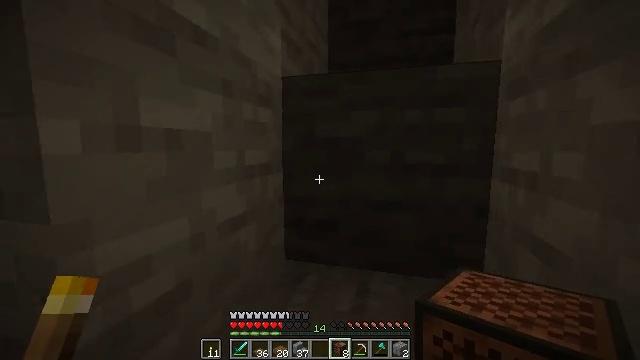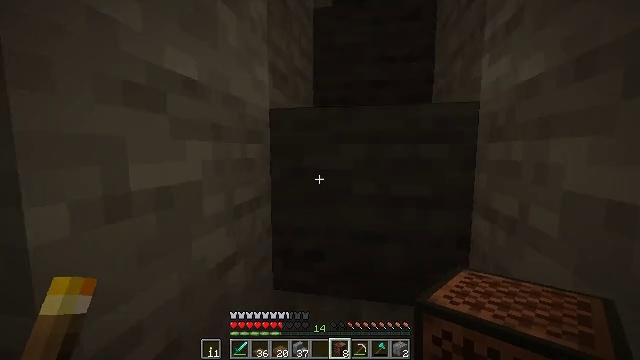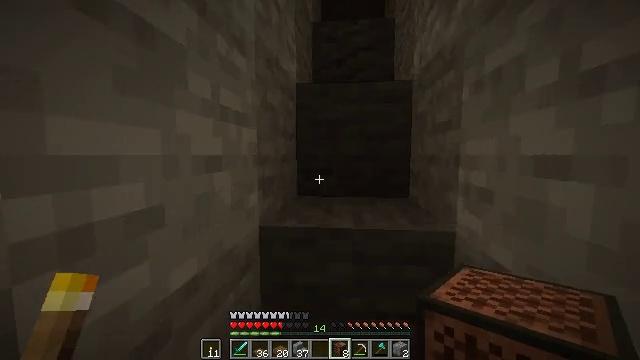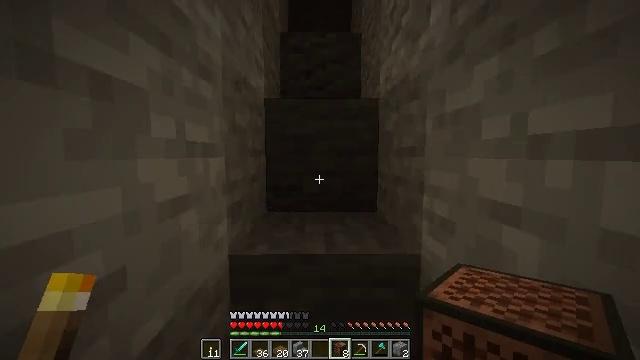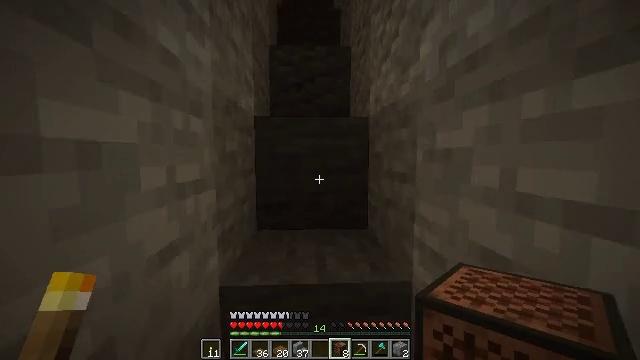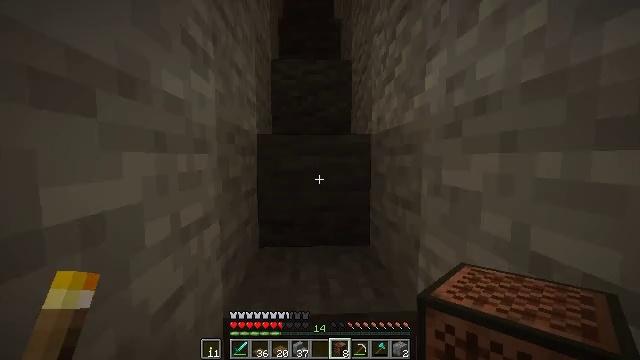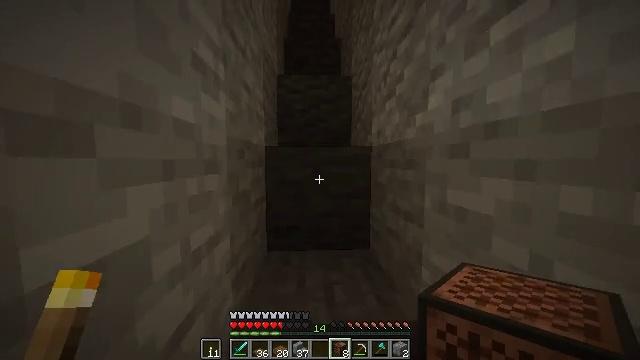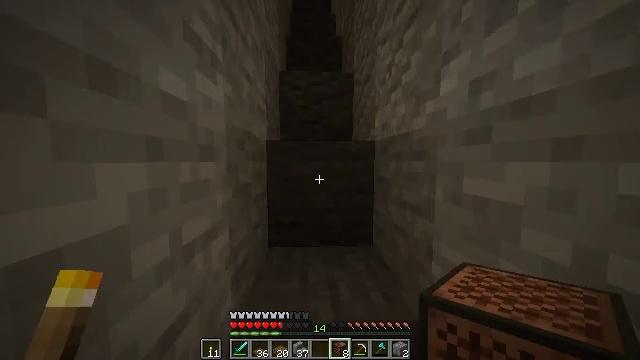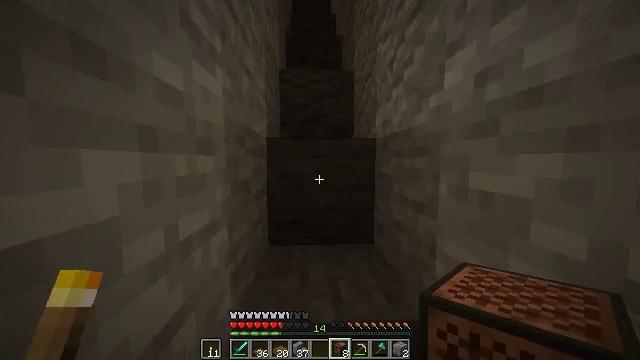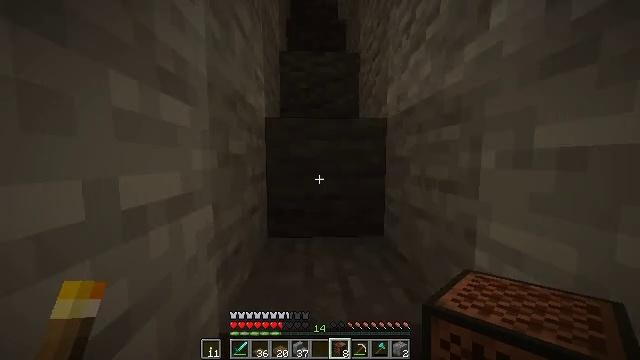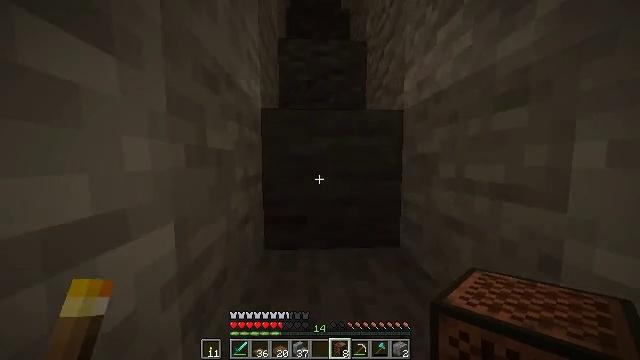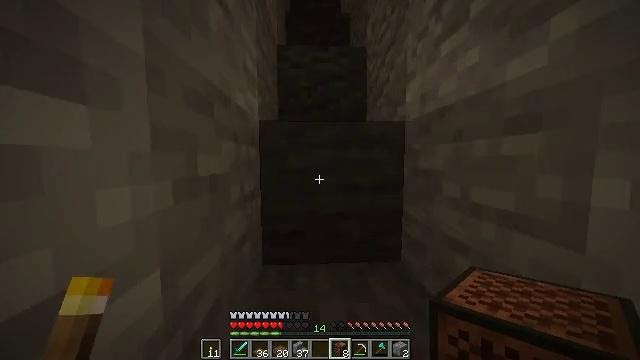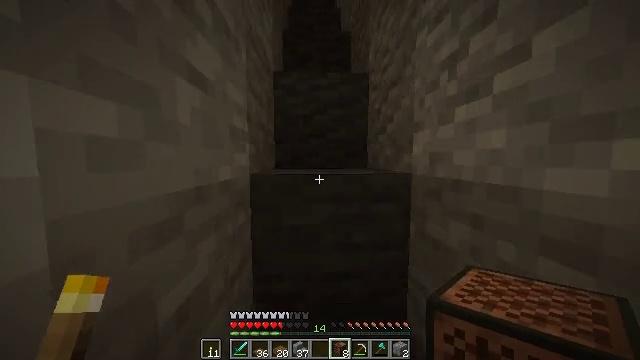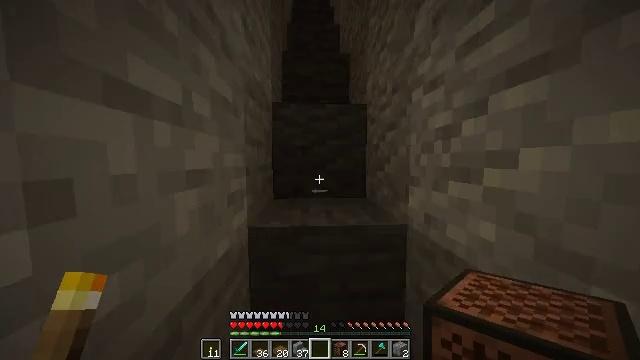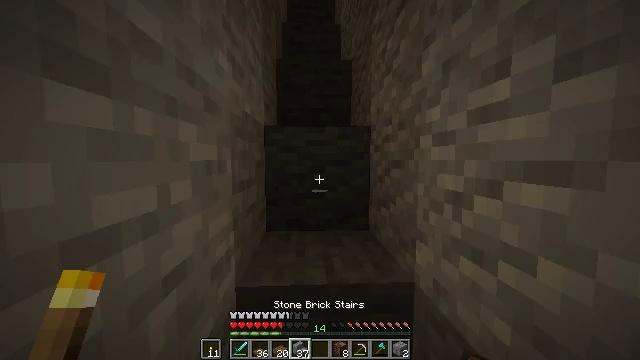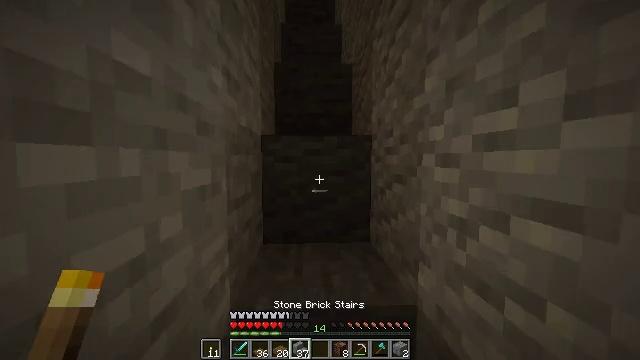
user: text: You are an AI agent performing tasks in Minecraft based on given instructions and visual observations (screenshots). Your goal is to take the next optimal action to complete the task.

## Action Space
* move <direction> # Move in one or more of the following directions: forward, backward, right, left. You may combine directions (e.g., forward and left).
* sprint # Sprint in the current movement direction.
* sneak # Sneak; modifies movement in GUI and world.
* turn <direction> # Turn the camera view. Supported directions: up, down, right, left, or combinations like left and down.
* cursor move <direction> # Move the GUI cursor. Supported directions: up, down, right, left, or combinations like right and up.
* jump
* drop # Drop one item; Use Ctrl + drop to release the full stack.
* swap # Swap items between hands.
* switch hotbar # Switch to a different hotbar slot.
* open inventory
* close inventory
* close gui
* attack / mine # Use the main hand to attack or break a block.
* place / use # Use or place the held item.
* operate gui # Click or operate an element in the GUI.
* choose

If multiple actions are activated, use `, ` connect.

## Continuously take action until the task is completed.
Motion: motion action
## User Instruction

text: Destroy the wheat to collect it.
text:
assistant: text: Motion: move forward, turn right, jump
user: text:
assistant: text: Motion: move forward, turn right, jump
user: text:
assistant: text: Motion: move forward, sprint, turn right, jump
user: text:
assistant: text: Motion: move forward, sprint, turn right, jump
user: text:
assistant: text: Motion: move forward, sprint, jump
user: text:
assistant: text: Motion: move forward, jump
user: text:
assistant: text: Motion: move forward, jump
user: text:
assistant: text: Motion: move forward, jump
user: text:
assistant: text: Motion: move forward, sprint, jump
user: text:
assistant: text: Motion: move forward, sprint, jump
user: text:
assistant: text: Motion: move forward, sprint, jump
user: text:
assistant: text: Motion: move forward, jump
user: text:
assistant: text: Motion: move forward, jump
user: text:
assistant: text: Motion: move forward, jump
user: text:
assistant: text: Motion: move forward, sprint, jump
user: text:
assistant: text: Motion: move forward, sprint, jump
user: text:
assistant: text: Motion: move forward, sprint, jump
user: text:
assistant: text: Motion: move forward, sprint, jump
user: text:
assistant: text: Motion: move forward, jump
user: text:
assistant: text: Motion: move forward, jump
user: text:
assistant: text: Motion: move forward, jump
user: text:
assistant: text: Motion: move forward, sprint, turn left, jump
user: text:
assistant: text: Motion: move forward, sprint, turn left, jump
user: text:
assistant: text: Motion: move forward, sprint, turn left, jump
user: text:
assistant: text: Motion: move forward, turn left, jump
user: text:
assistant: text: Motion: move forward, turn left, jump
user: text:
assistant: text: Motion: move forward, jump
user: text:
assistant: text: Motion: move forward, jump
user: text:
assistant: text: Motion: move forward, sprint, jump
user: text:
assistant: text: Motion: move forward, sprint, jump